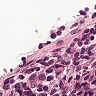
Metastatic tissue present: no